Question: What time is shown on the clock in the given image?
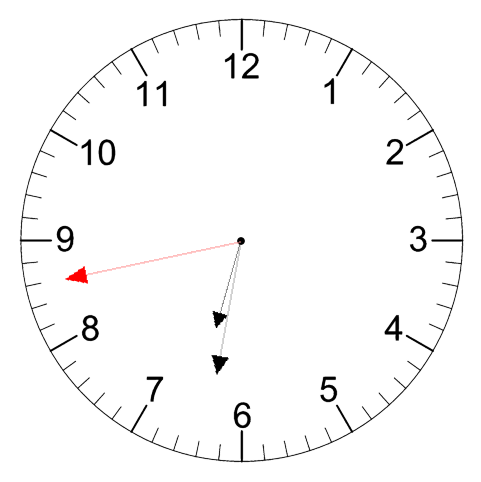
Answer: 06:31:43